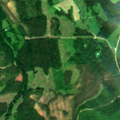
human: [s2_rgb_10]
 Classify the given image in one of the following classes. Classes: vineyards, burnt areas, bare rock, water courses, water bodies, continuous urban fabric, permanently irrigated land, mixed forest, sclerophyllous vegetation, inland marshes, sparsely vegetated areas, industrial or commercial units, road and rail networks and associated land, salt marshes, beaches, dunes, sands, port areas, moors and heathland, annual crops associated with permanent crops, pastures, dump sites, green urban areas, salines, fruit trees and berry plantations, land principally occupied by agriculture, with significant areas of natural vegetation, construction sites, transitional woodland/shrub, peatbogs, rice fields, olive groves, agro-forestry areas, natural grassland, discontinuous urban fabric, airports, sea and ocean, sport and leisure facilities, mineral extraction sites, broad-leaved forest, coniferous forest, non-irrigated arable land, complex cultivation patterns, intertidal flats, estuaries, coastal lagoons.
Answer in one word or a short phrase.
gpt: coniferous forest, mixed forest, transitional woodland/shrub